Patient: sex F, age 63
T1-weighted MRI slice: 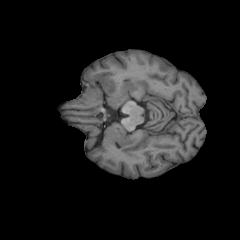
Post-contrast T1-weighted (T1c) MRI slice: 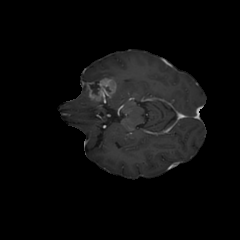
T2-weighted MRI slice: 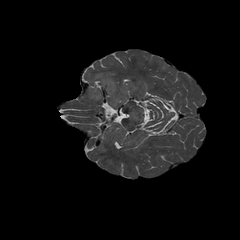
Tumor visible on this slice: yes
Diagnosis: Glioblastoma, IDH-wildtype
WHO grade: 4